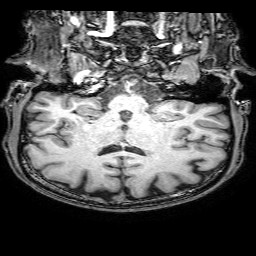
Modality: T1w
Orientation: sagittal
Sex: male
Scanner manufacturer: philips
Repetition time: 0.008174 s
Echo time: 0.00376 s